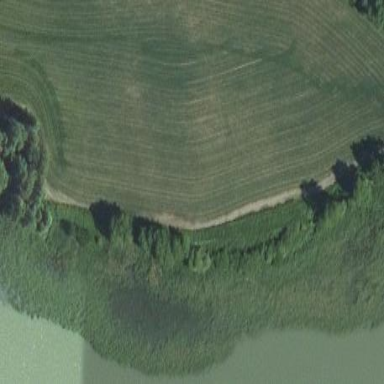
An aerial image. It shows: Wetland area dominated by reedbeds.